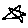
Label: star